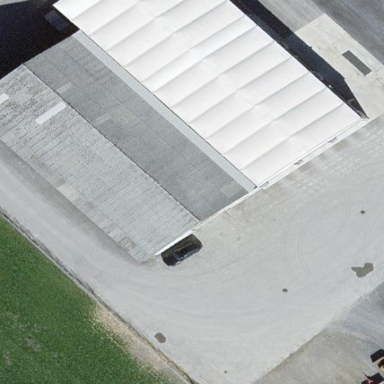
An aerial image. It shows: Warehouse building.